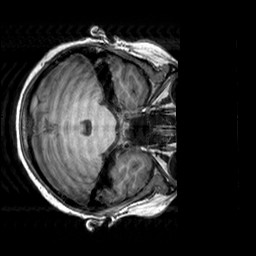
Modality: T1w
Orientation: axial
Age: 25
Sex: female
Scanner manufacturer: siemens
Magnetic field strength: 3 T
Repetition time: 2.3 s
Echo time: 0.00303 s